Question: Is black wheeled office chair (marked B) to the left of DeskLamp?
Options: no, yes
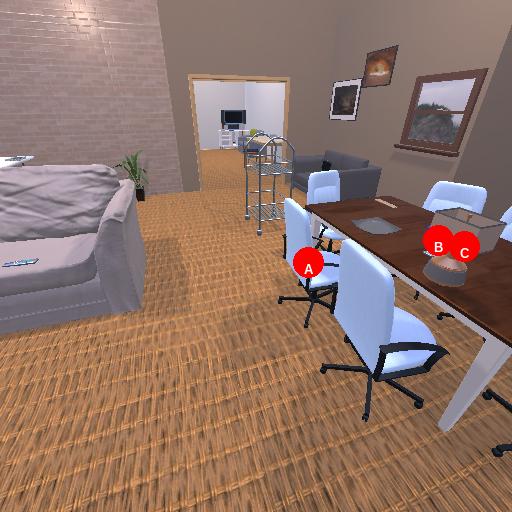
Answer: no